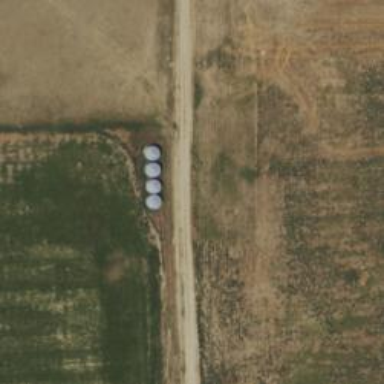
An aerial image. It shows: Silo.